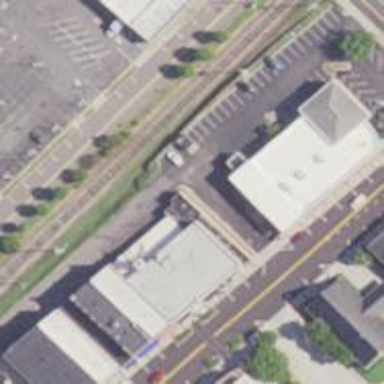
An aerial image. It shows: Pharmacy providing healthcare services.